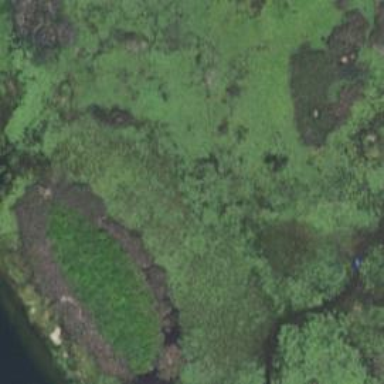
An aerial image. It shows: Marsh wetland.